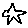
Label: star